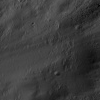
Atmospheric dust classification: not_dusty